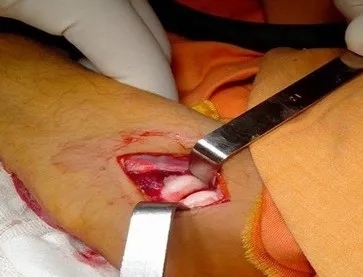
The radial head was reduced and the lateral collateral ligament was repaired.
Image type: medical_photograph (other_medical_photograph)